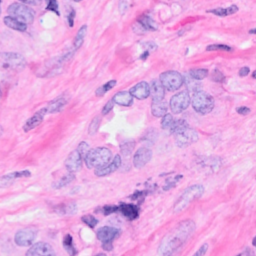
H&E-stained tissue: Breast